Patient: sex M, age 61
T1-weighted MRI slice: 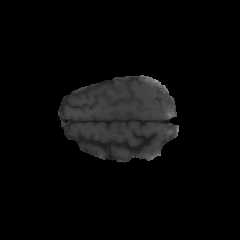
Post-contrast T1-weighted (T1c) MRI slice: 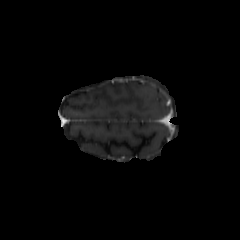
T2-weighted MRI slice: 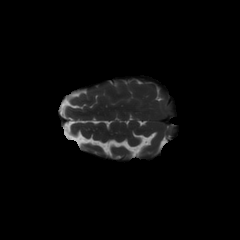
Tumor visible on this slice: no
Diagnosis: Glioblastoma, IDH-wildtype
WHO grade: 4